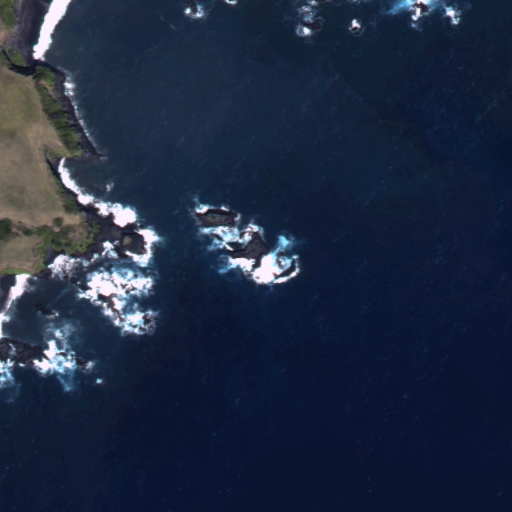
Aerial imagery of island in Hawaii named Mokupala containing only unknown